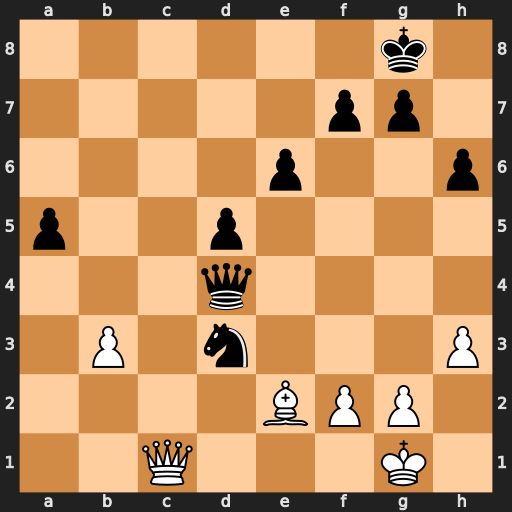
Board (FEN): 6k1/5pp1/4p2p/p2p4/3q4/1P1n3P/4BPP1/2Q3K1
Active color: w
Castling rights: -
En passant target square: -
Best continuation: Qc8+ Kh7 Qc2